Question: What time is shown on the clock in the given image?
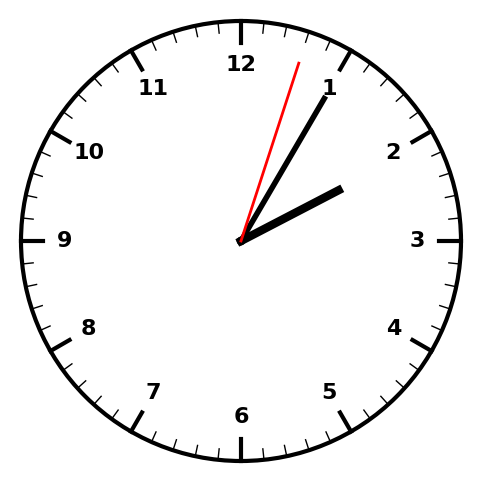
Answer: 02:05:03